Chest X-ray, PA view. Patient: 43 years old, sex F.
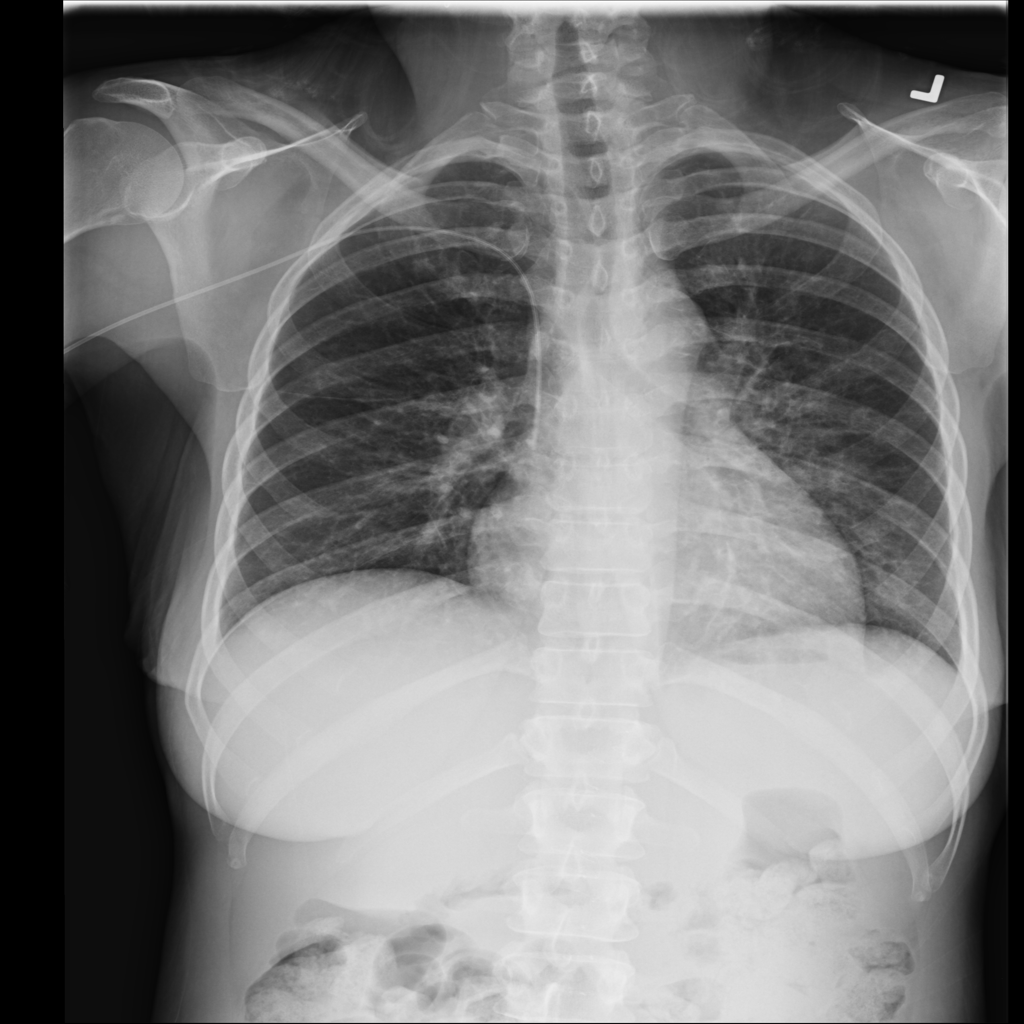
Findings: Infiltration, Nodule